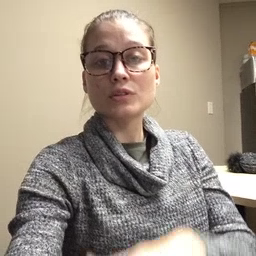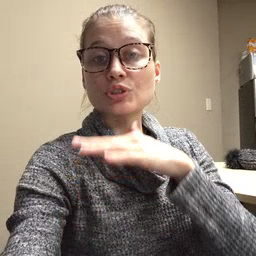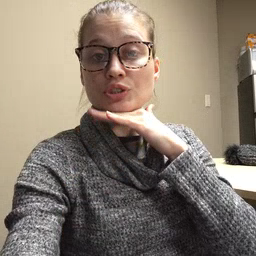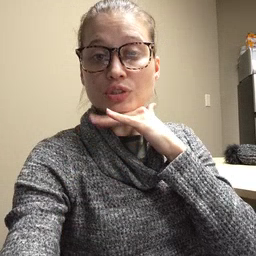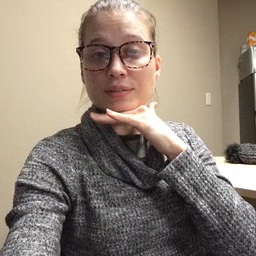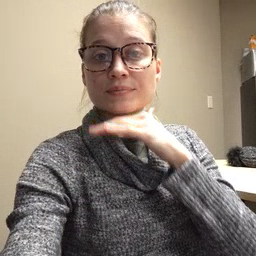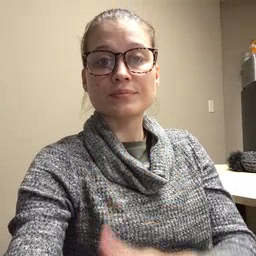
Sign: dirty